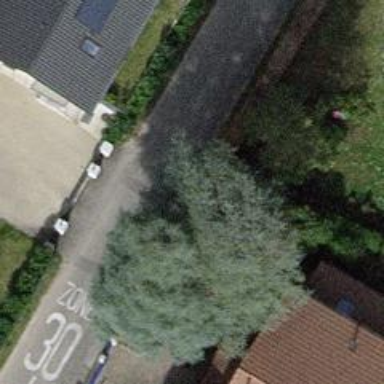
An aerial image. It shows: Evergreen tree with needle-leaved leaves.